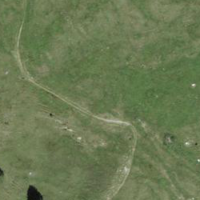
EUNIS habitat code: 23
Species observed at this site:
Eristalis tenax